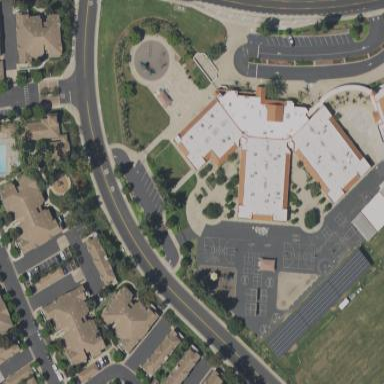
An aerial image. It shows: School building.